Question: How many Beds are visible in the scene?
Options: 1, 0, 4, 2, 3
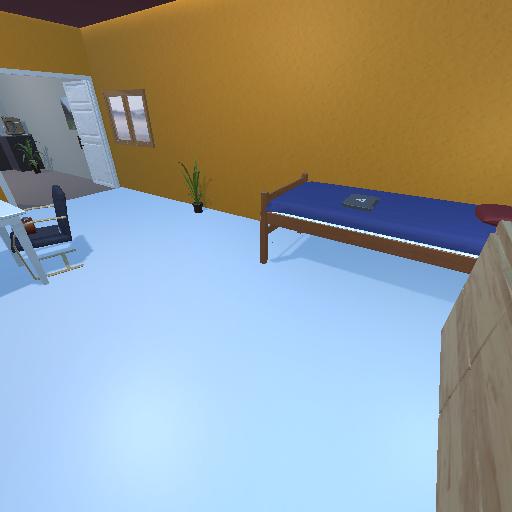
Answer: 1